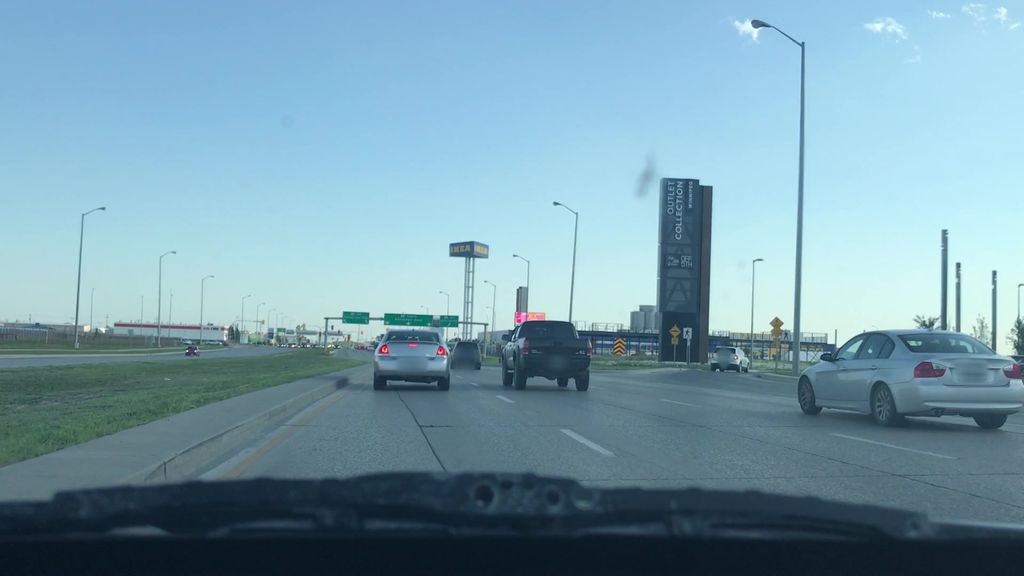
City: winnipeg